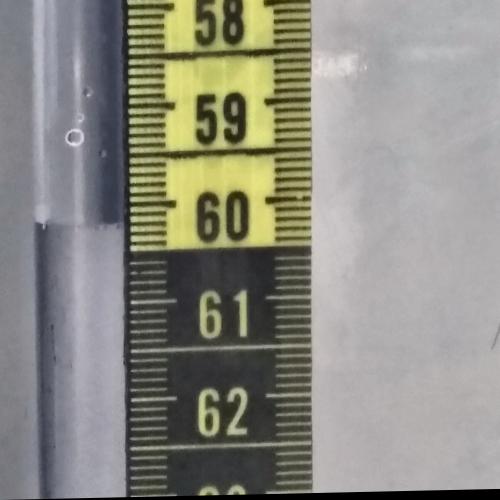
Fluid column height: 60.2 cm